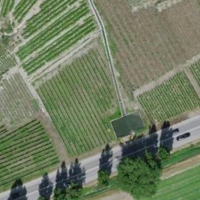
EUNIS habitat code: 40
Species observed at this site:
Erodium cicutarium